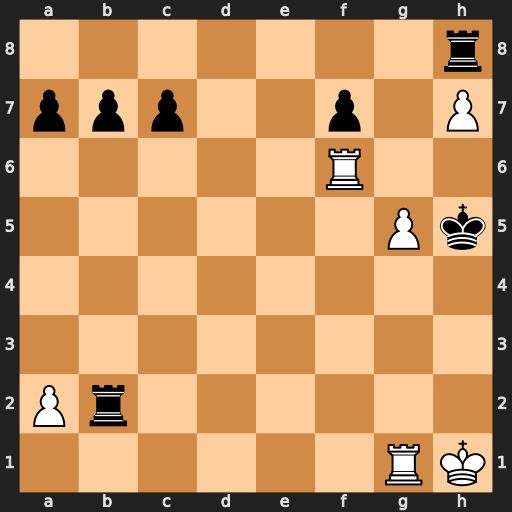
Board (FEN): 7r/ppp2p1P/5R2/6Pk/8/8/Pr6/6RK
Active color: w
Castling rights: -
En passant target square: -
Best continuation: Rh6#